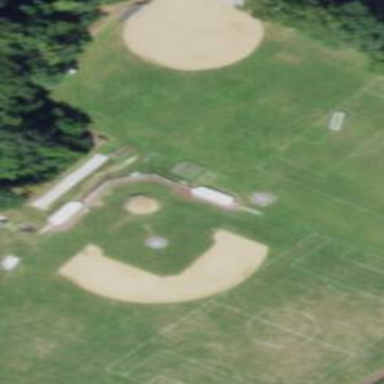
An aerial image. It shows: Baseball pitch for leisure land.